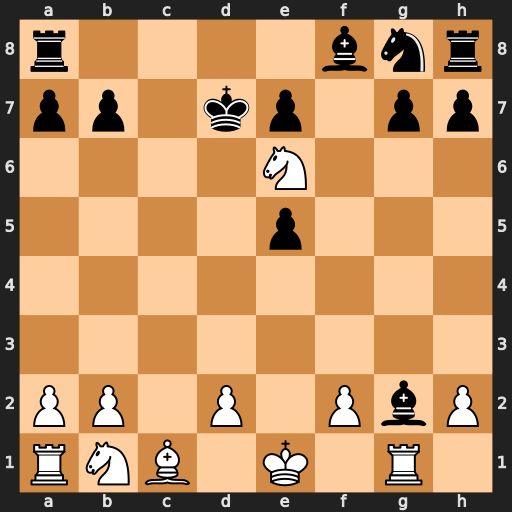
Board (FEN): r4bnr/pp1kp1pp/4N3/4p3/8/8/PP1P1PbP/RNB1K1R1
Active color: w
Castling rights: Q
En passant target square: -
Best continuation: Nxf8+ Rxf8 Rxg2